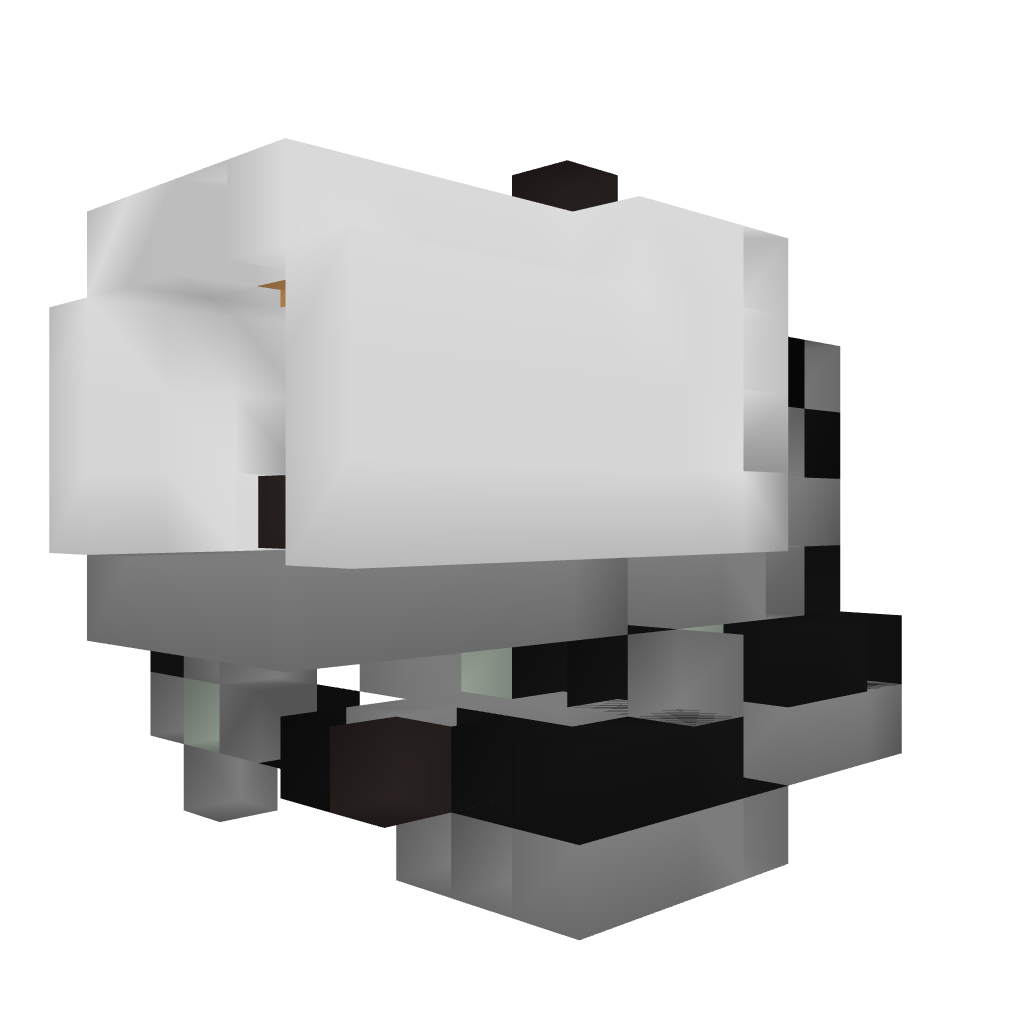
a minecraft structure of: Compact Vending Machine